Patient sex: M
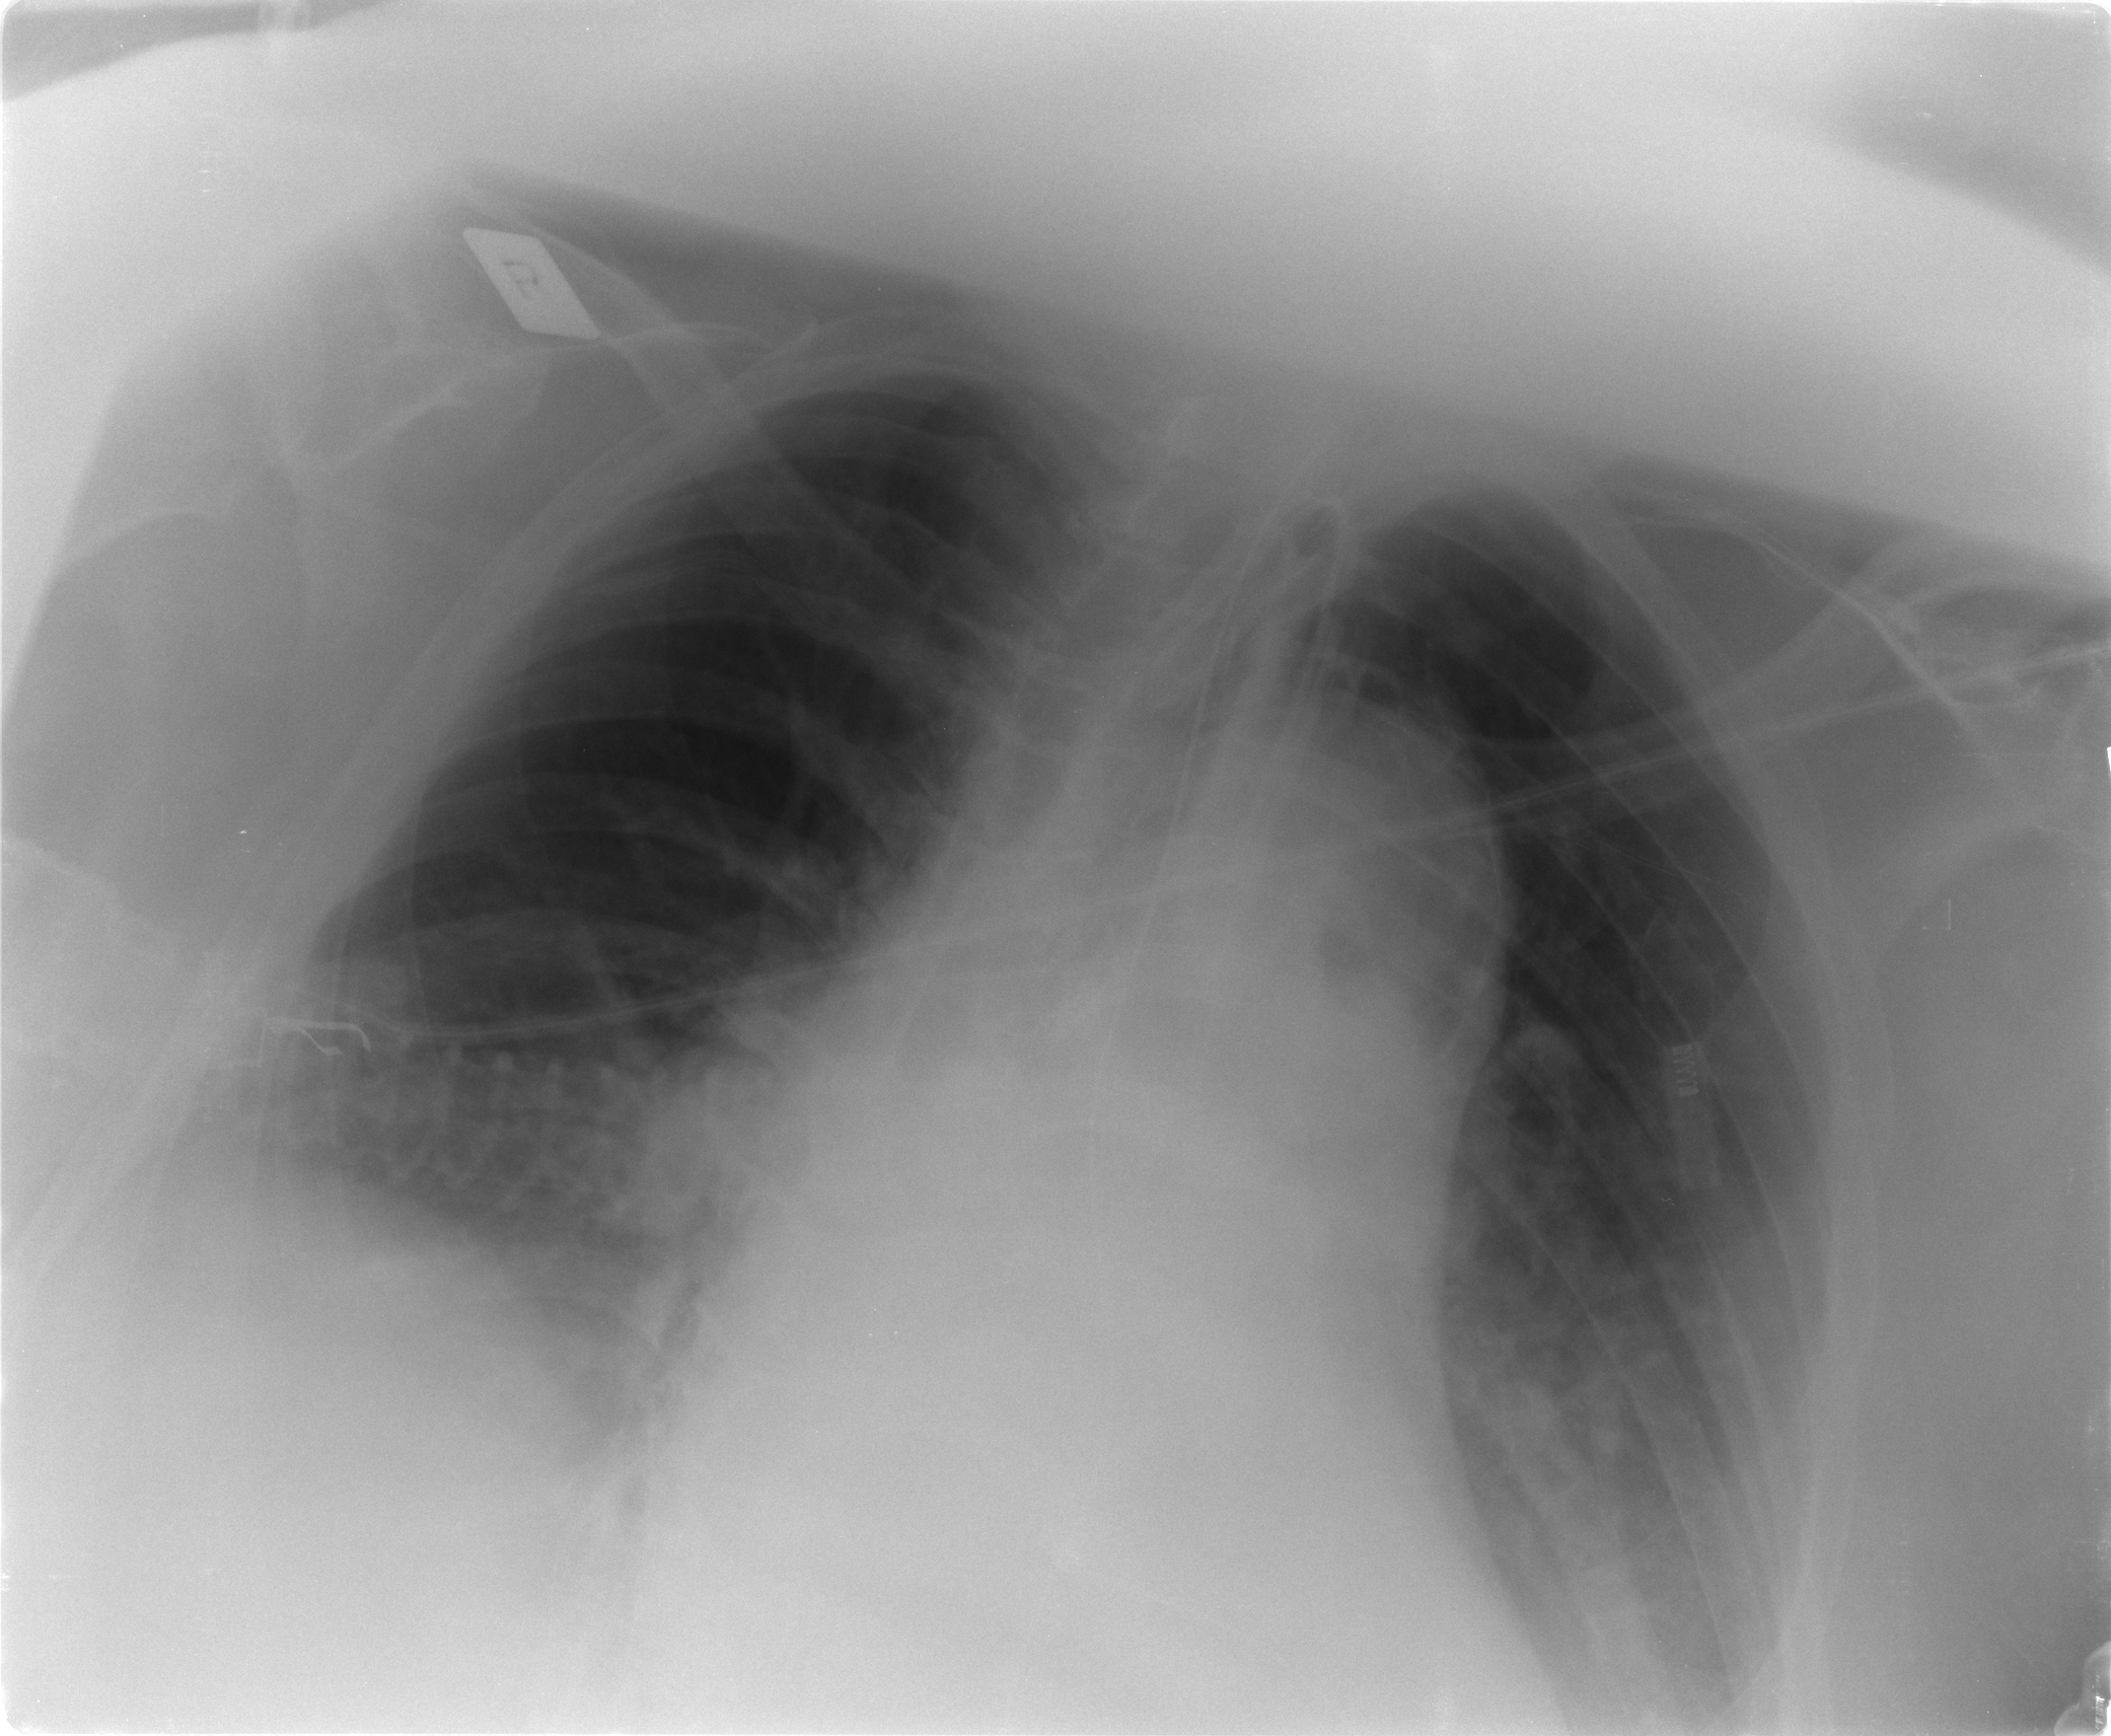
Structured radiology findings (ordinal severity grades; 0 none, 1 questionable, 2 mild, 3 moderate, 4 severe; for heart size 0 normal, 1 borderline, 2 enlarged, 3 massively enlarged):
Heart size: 3
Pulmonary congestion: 2
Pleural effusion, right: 1
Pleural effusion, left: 2
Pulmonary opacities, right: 0
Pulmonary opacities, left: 0
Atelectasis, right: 1
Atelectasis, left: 2